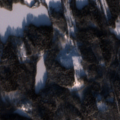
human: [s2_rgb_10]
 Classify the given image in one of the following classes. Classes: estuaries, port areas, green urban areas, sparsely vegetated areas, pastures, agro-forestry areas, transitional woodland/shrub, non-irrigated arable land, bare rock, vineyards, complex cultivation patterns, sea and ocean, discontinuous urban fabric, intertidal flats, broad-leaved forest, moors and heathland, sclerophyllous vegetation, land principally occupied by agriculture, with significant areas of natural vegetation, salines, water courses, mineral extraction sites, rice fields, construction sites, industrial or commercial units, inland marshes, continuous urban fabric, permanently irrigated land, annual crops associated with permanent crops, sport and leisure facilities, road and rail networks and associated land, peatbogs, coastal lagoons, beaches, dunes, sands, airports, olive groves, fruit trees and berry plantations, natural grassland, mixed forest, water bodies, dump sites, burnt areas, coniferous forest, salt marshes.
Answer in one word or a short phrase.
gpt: non-irrigated arable land, mixed forest, water bodies